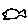
Label: fish